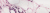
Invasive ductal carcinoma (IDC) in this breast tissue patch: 0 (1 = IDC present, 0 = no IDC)